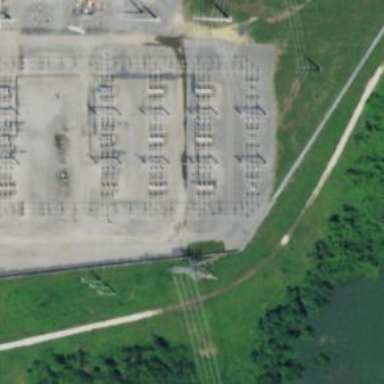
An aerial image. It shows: Switch used for power control.